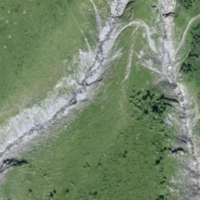
EUNIS habitat code: 23
Species observed at this site:
Oxytropis campestris
Hedysarum hedysaroides